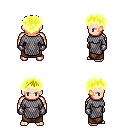
a pixel art fantasy rpg character, male body template, human, light skin, chain mail, robe skirt, gold bedhead hairstyle, metal gloves, four views (front, back, left, right), 2x2 character sprite sheet, small pixel art, hard edges, no anti-aliasing